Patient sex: F
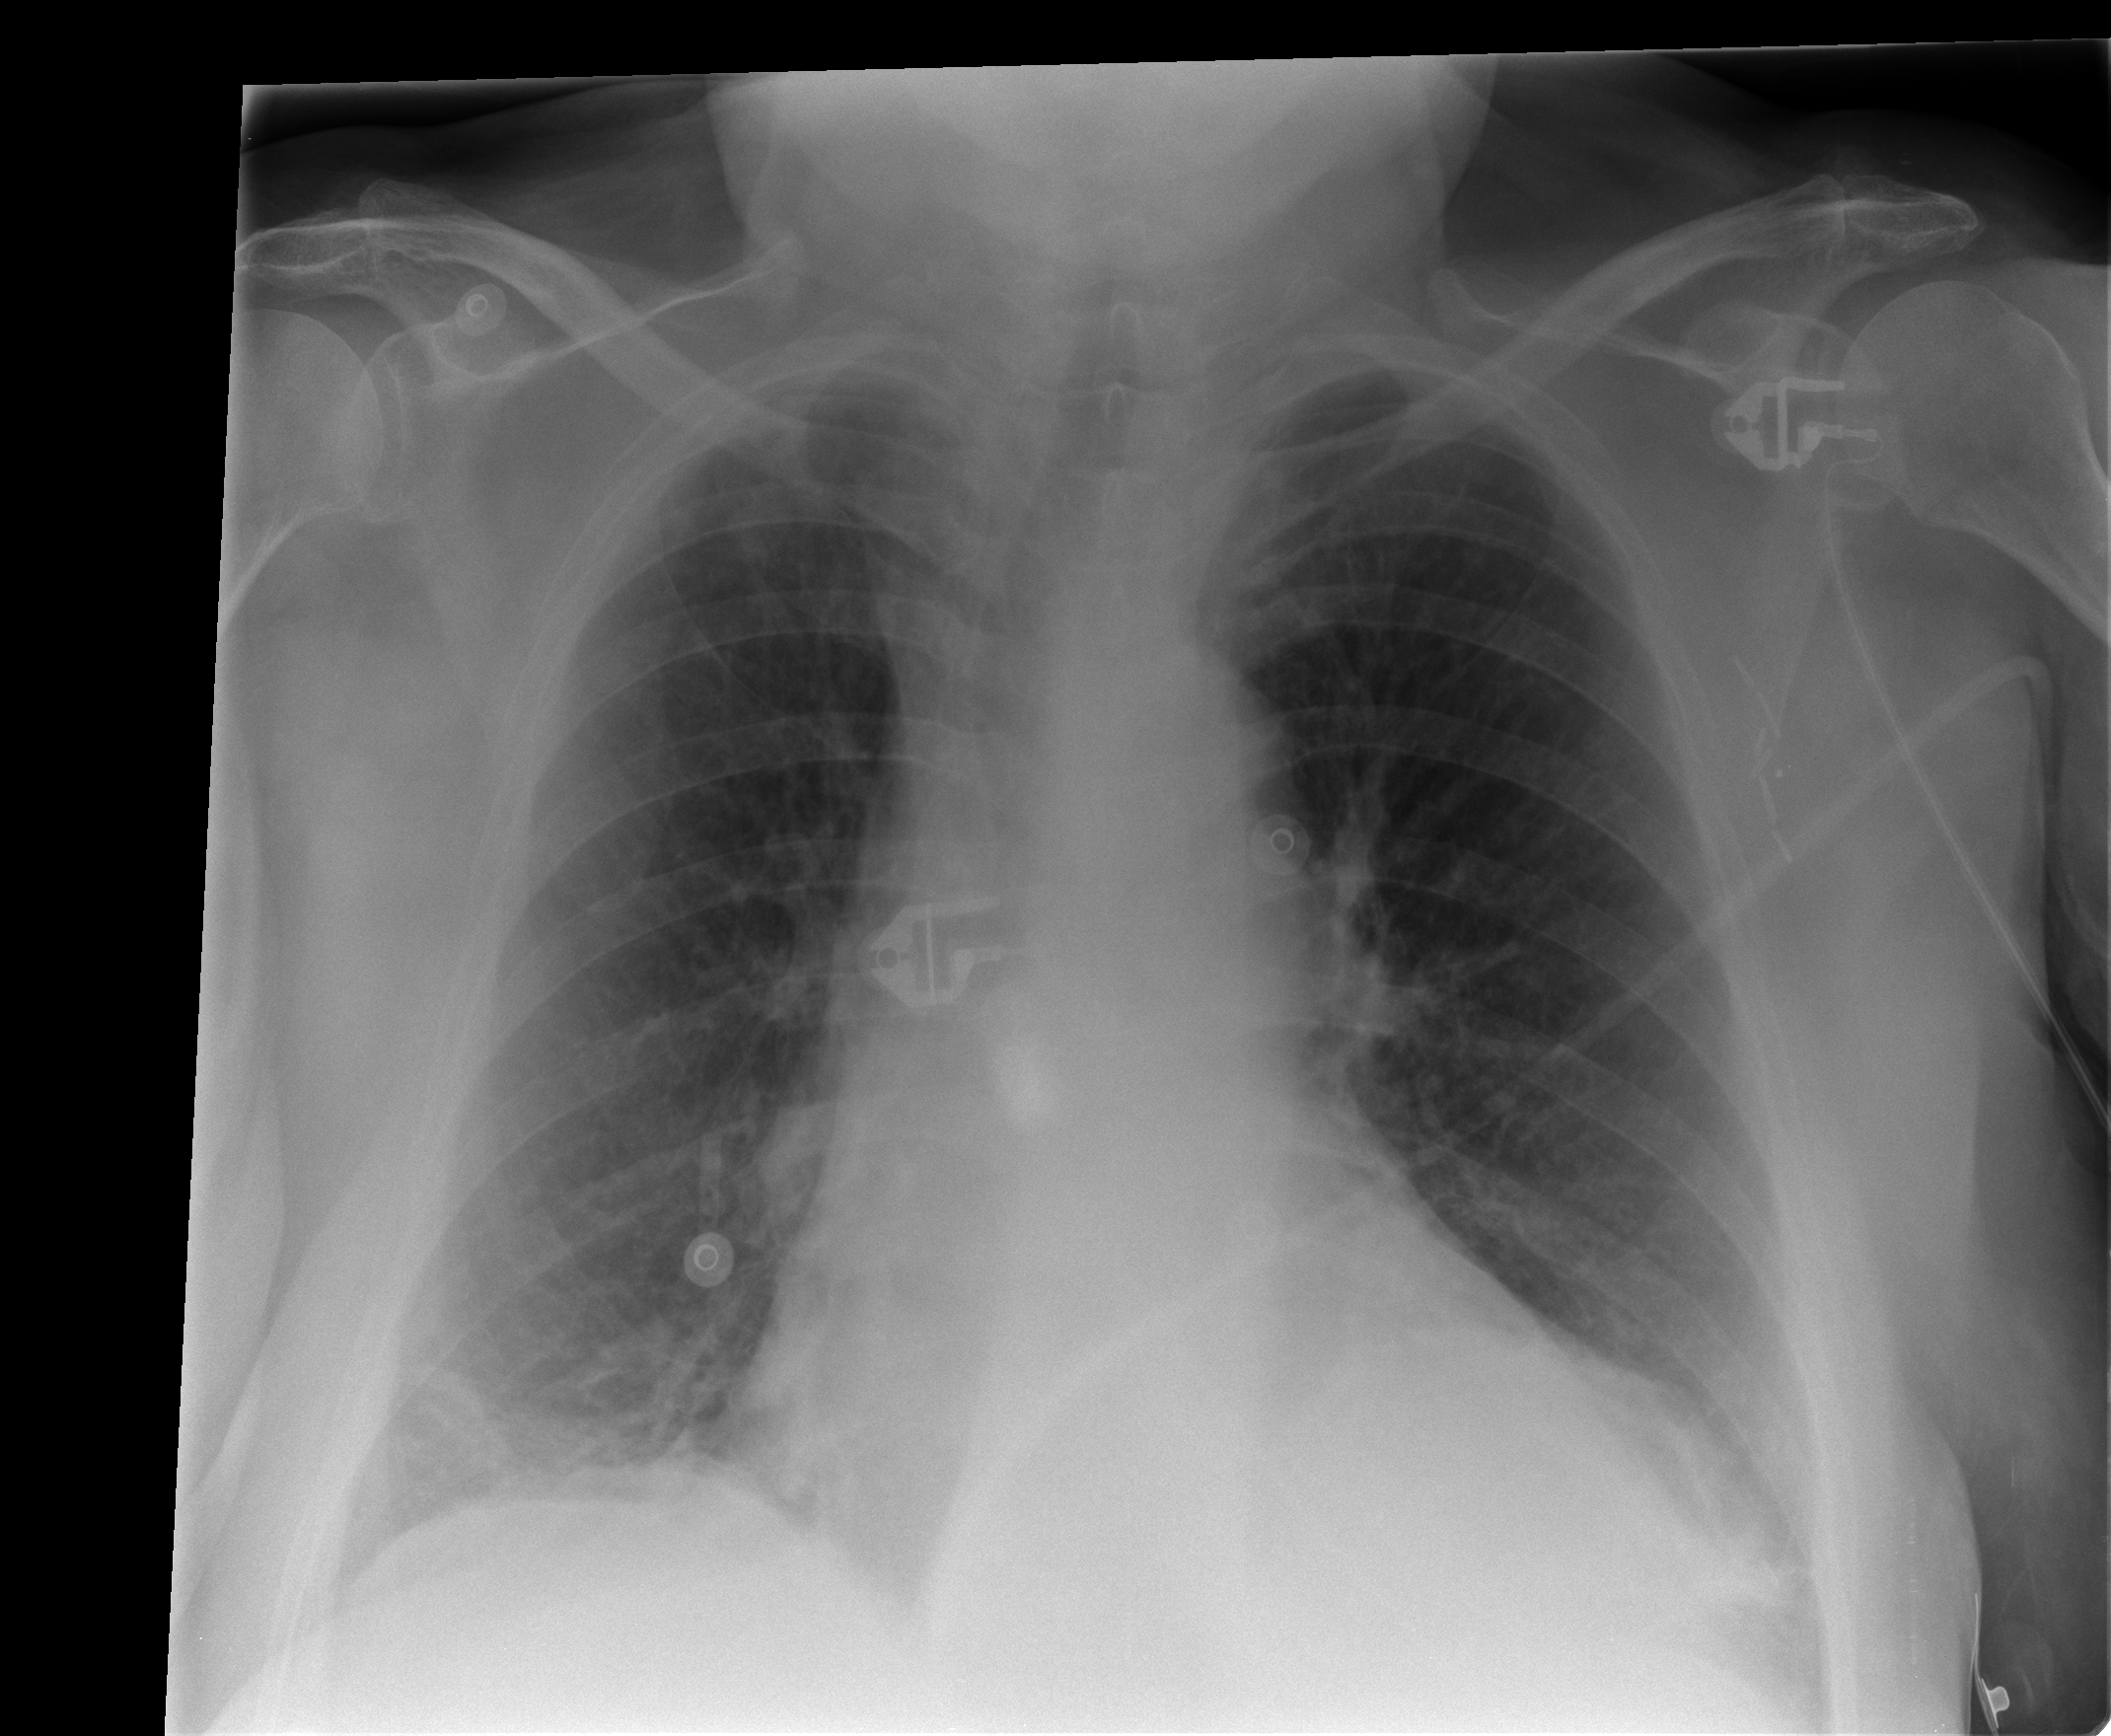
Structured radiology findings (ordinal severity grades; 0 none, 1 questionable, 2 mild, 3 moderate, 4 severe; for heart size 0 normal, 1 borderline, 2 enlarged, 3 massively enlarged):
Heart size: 2
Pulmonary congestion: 1
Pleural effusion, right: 0
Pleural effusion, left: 0
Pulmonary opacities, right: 0
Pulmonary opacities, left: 0
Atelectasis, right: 1
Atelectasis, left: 1